【题型】解答题　【知识点】解析几何　【难度】medium
过点 $A(x_0, y_0)$ 作斜率分别为 $k_1, k_2$ 的直线 $l_1, l_2$，若 $k_1k_2 = \mu \ (\mu \neq 0)$，则称直线 $l_1, l_2$ 是 $K_A(\mu)$ 定积直线或 $K_{(x_0, y_0)}(\mu)$ 定积直线 .

(1) 已知直线 $a: y = kx \ (k \neq 0)$，直线 $b: y = -\frac{1}{3k}x$，试问是否存在点 $A$，使得直线 $a, b$ 是 $K_A(\mu)$ 定积直线？请说明理由 .

(2) 在 $\triangle OPM$ 中，$O$ 为坐标原点，点 $P$ 与点 $M$ 均在第一象限，且点 $M(x_0, y_0)$ 在二次函数 $y = x^2 - 3$ 的图象上 . 若直线 $OP$ 与直线 $OM$ 是 $K_{(0,0)}(1)$ 定积直线，直线 $OP$ 与直线 $PM$ 是 $K_P(-2)$ 定积直线，直线 $OM$ 与直线 $PM$ 是 $K_{(x_0, y_0)}\left(-\frac{2}{x_0^2}\right)$ 定积直线，求点 $P$ 的坐标 .

(3) 已知直线 $m$ 与 $n$ 是 $K_{(-2,4)}(-4)$ 定积直线，设点 $O(0,0)$ 到直线 $m, n$ 的距离分别为 $d_1, d_2$，求 $d_1d_2$ 的取值范围 .
【解答】
【答案】 (1) 存在，理由见解析

(2) $(1, 2)$

(3) $[0, 8)$

【分析】 (1) 由定积直线的定义运算可求结论；

(2) 设直线 $OM$ 的斜率为 $\lambda \ (\lambda \neq 0)$，则直线 $OP$ 的斜率为 $\frac{1}{\lambda}$，利用定积直线的定义可得 $\lambda x_0 = 1$ 或 $-1$，进而 $x_0^2 - 3 = \lambda x_0$，计算即可；

(3) 设直线 $m: y - 4 = t(x + 2)$，直线 $n: y - 4 = -\frac{4}{t}(x + 2)$，其中 $t \neq 0$，计算得 $d_1d_2 = 8 \sqrt{1 - \frac{25}{t^2 + 17 + \frac{16}{t^2}}}$，利用基本不等式可求 $d_1d_2$ 的取值范围 .

【详解】 (1) 存在点 $A(0,0)$，使得 $a, b$ 是 $K_A(\mu)$ 定积直线，理由如下：

由题意可得 $k \cdot \left(-\frac{1}{3k}\right) = -\frac{1}{3}$，

由 $\begin{cases} y = kx \ (k \neq 0) \\ y = -\frac{1}{3k}x \end{cases}$，解得 $\begin{cases} x = 0 \\ y = 0 \end{cases}$，

故存在点 $A(0,0)$，使得 $a, b$ 是 $K_A(\mu)$ 定积直线，且 $\mu = -\frac{1}{3}$ .

(2) 如图，设直线 $OM$ 的斜率为 $\lambda \ (\lambda \neq 0)$，

则直线 $OP$ 的斜率为 $\frac{1}{\lambda}$，直线 $PM$ 的斜率为 $-2\lambda$ .

依题意得 $\lambda \cdot (-2\lambda) = -\frac{2}{x_0^2}$，得 $\lambda^2 x_0^2 = 1$，即 $\lambda x_0 = 1$ 或 $-1$ .

直线 $OM$ 的方程为 $y = \lambda x$，因为点 $M(x_0, x_0^2 - 3)$ 在直线 $OM$ 上，所以 $x_0^2 - 3 = \lambda x_0$ .

因为点 $M$ 在第一象限，所以 $x_0^2 - 3 = \lambda x_0 = 1$，

解得 $x_0 = 2$ 或 $-2$（舍去），$\lambda = \frac{1}{2}$，$M(2, 1)$，

所以直线 $OP$ 的方程为 $y = \frac{1}{\lambda}x = 2x$，直线 $PM$ 的方程为 $y = -2\lambda(x - 2) + 1 = -x + 3$，

由 $\begin{cases} y = 2x \\ y = -x + 3 \end{cases}$，得 $\begin{cases} x = 1 \\ y = 2 \end{cases}$，即点 $P$ 的坐标为 $(1, 2)$ .

(3) 设直线 $m: y - 4 = t(x + 2)$，直线 $n: y - 4 = -\frac{4}{t}(x + 2)$，其中 $t \neq 0$，

则 $d_1d_2 = \frac{|2t + 4|}{\sqrt{1 + t^2}} \cdot \frac{|8 - 4t|}{\sqrt{t^2 + 16}} = \frac{8|t^2 - 4|}{\sqrt{(t^2 + 16)(t^2 + 1)}} = 8 \sqrt{\frac{t^4 - 8t^2 + 16}{t^4 + 17t^2 + 16}}$

$= 8 \sqrt{1 - \frac{25t^2}{t^4 + 17t^2 + 16}} = 8 \sqrt{1 - \frac{25}{t^2 + 17 + \frac{16}{t^2}}}$，

$t^2 + 17 + \frac{16}{t^2} \ge 2\sqrt{t^2 \cdot \frac{16}{t^2}} + 17 = 25$，当且仅当 $t^2 = \frac{16}{t^2}$，即 $t^2 = 4$ 时，等号成立，

所以 $0 \le 8 \sqrt{1 - \frac{25}{t^2 + 17 + \frac{16}{t^2}}} < 8$，即 $0 \le d_1d_2 < 8$，故 $d_1d_2$ 的取值范围为 $[0, 8)$ .

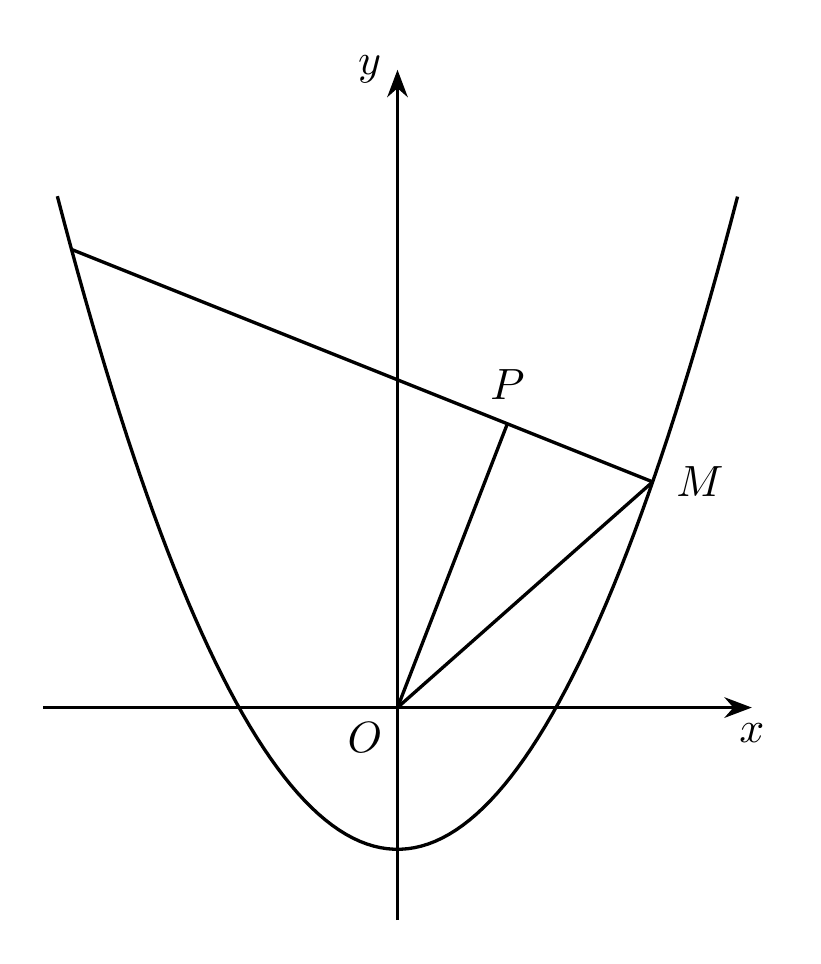